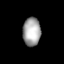
Tissue: lung
Cell type: Epithelial cells
Senescence score: 0.5904
Nuclear area (px): 497
Mean DAPI intensity: 164.386